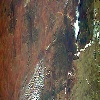
Label: land